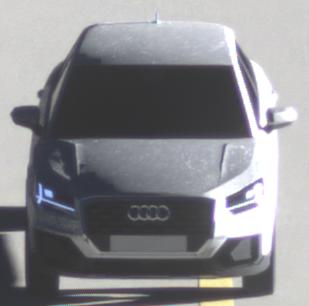
Make: Audi
Model: Q2
Model produced from: 2016
Model produced until: 2020
Doors: 5
Color: white
Road condition: dry road
Daytime: sunrise or sunset
Contrast: high contrast